Field crop: maize
Growth stage: 2
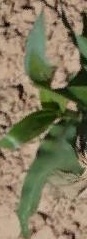
Species: maize